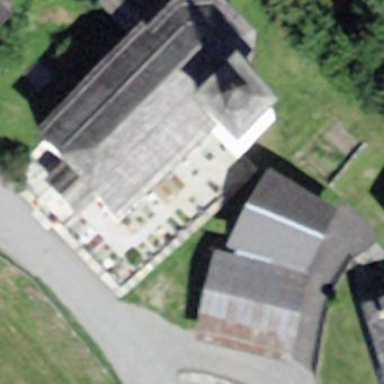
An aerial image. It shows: Building that is place of worship.